Question: I want to create a button which will overlay between 2 layouts.
I am using Linear Layout and added appropriate weight to it.
Have attached a screen shot for reference.

Here is my XML
tag.xml :
'''
<?xml version="1.0" encoding="utf-8"?>
<LinearLayout xmlns:android="http://schemas.android.com/apk/res/android"
android:layout_width="match_parent"
android:layout_height="match_parent"
android:gravity="center"
android:orientation="vertical"
android:weightSum="100" >
<RelativeLayout
android:layout_width="match_parent"
android:layout_height="0dp"
android:layout_weight="30"
android:background="@color/greyColor"
android:gravity="center" >
<ImageView
android:id="@+id/ximgvwCamera"
android:layout_width="wrap_content"
android:layout_height="wrap_content"
android:background="@drawable/camera_big" />
</RelativeLayout>
<ScrollView
android:layout_width="match_parent"
android:layout_height="0dp"
android:layout_weight="70"
android:background="@android:color/white" >
<LinearLayout
android:layout_width="match_parent"
android:layout_height="0dp"
android:background="@android:color/white"
android:gravity="center_horizontal"
android:orientation="vertical" >
<TextView
android:layout_width="wrap_content"
android:layout_height="wrap_content"
android:layout_gravity="center_horizontal"
android:layout_margin="5dp"
android:padding="5dp"
android:text="@string/strQ1"
android:textAppearance="@android:style/TextAppearance.Medium"
android:textColor="@android:color/darker_gray" />
</LinearLayout>
</ScrollView>
'''
Please help me in this.
Thanks in advance!
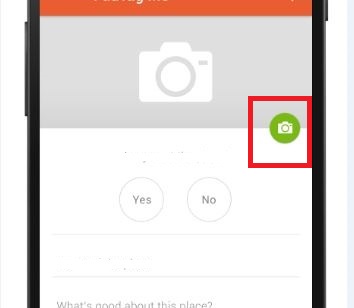
Answer: ## Try this it will working...
'''
<FrameLayout xmlns:android="http://schemas.android.com/apk/res/android"
android:layout_width="match_parent"
android:layout_height="match_parent"
android:orientation="vertical" >
<LinearLayout
android:layout_width="match_parent"
android:layout_height="match_parent"
android:orientation="vertical" >
<LinearLayout
android:layout_width="match_parent"
android:layout_height="150dp" >
<ImageView
android:id="@+id/imageCover"
android:layout_width="match_parent"
android:layout_height="match_parent"
android:scaleType="fitXY"
android:src="@drawable/image_top" />
</LinearLayout>
<LinearLayout
android:layout_width="match_parent"
android:background="@drawable/image_bottom"
android:layout_height="match_parent" >
</LinearLayout>
</LinearLayout>
<ImageView
android:id="@+id/imageProfile"
android:layout_width="100dp"
android:layout_height="100dp"
android:layout_gravity="end"
android:layout_marginTop="100dp"
android:src="@drawable/ic_launcher" />
</FrameLayout>
'''